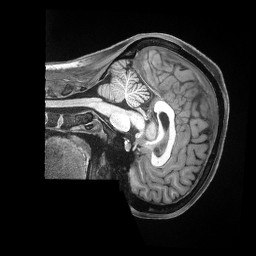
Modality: T1w
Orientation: sagittal
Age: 26
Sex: female
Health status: ill
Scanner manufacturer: siemens
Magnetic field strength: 3 T
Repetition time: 2.5 s
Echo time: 0.00181 s